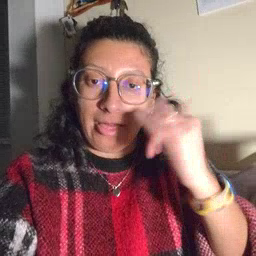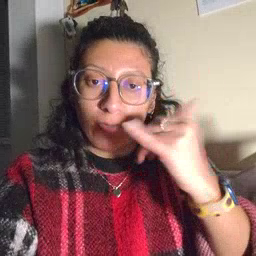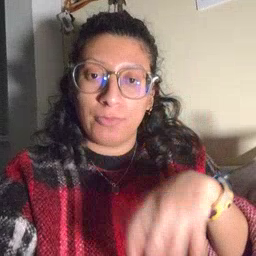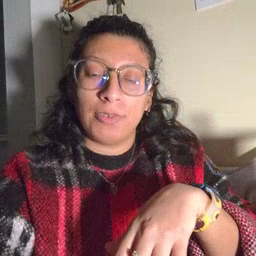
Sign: yellow